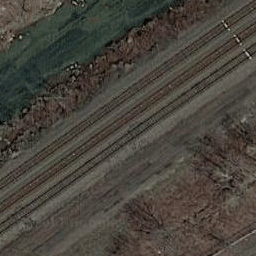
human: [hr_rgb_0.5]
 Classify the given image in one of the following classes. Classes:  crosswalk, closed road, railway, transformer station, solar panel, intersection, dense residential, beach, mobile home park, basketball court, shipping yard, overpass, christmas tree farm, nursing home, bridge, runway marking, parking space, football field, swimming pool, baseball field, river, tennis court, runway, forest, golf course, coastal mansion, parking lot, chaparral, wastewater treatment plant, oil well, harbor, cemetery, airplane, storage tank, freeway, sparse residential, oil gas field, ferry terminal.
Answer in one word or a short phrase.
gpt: railway